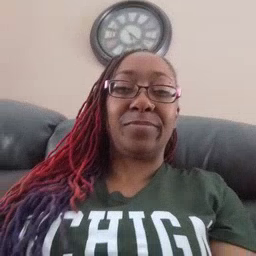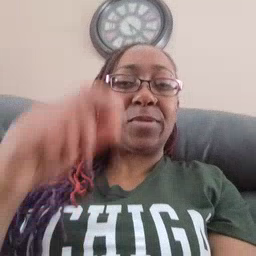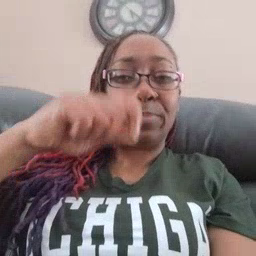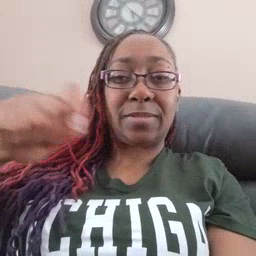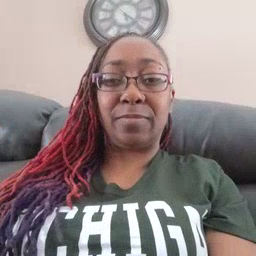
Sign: pencil